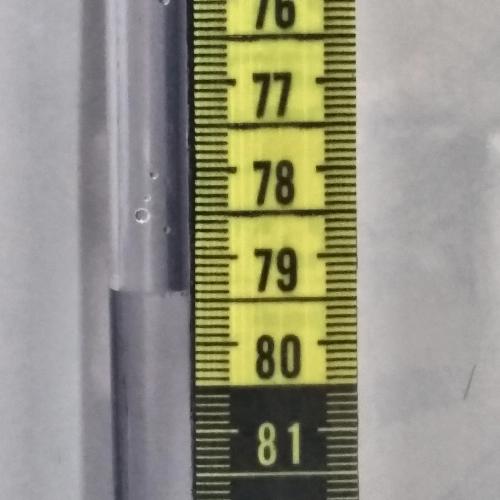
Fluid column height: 79.4 cm